Breast ultrasound image
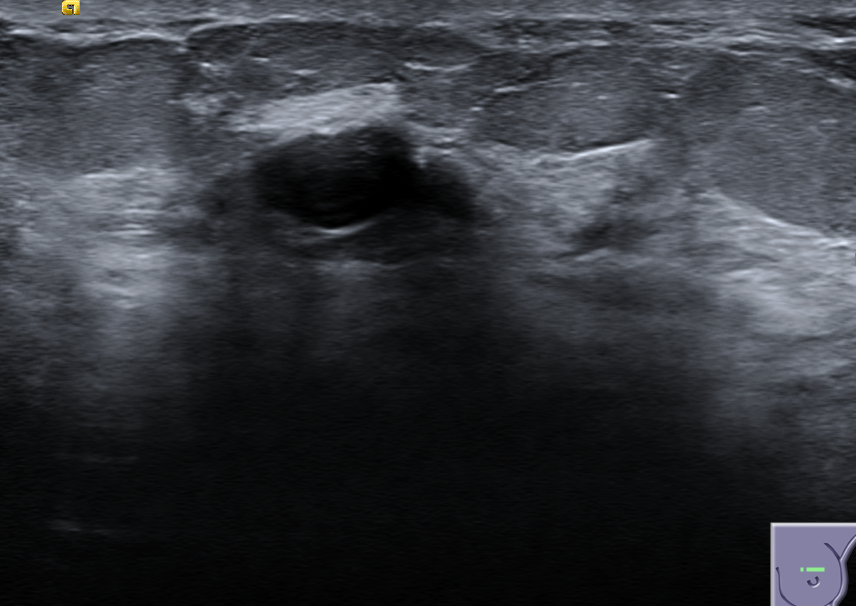
Diagnosis: benign